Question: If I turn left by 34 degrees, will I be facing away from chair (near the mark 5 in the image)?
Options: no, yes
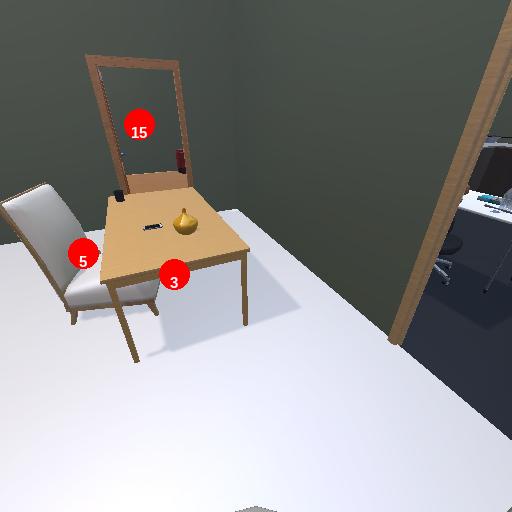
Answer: no